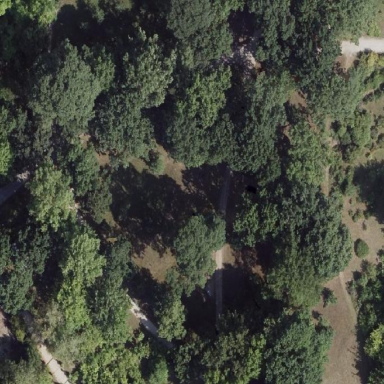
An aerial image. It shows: Forest with broadleaved trees that are deciduous.